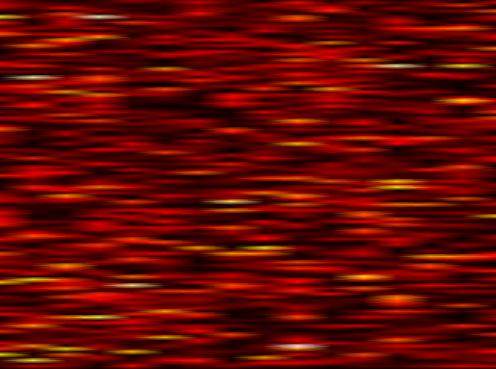
Label: FOFDM